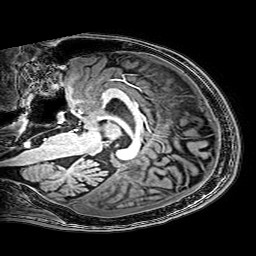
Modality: T1w
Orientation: sagittal
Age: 23
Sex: male
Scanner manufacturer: philips
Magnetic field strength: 3 T
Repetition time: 0.009 s
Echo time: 0.00351 s